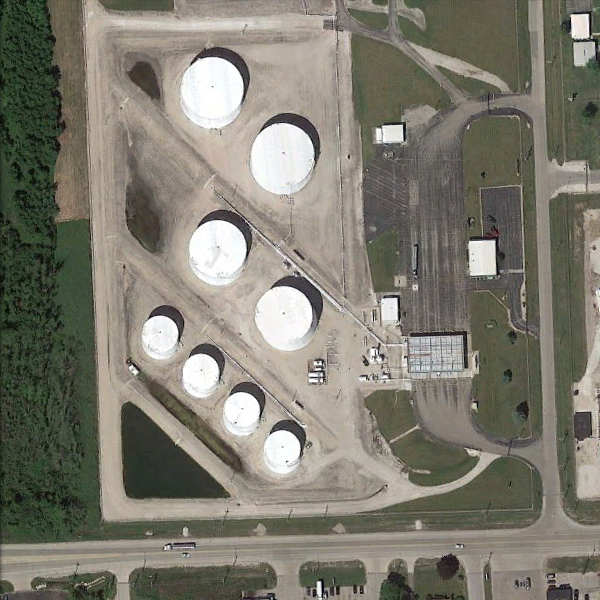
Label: StorageTanks